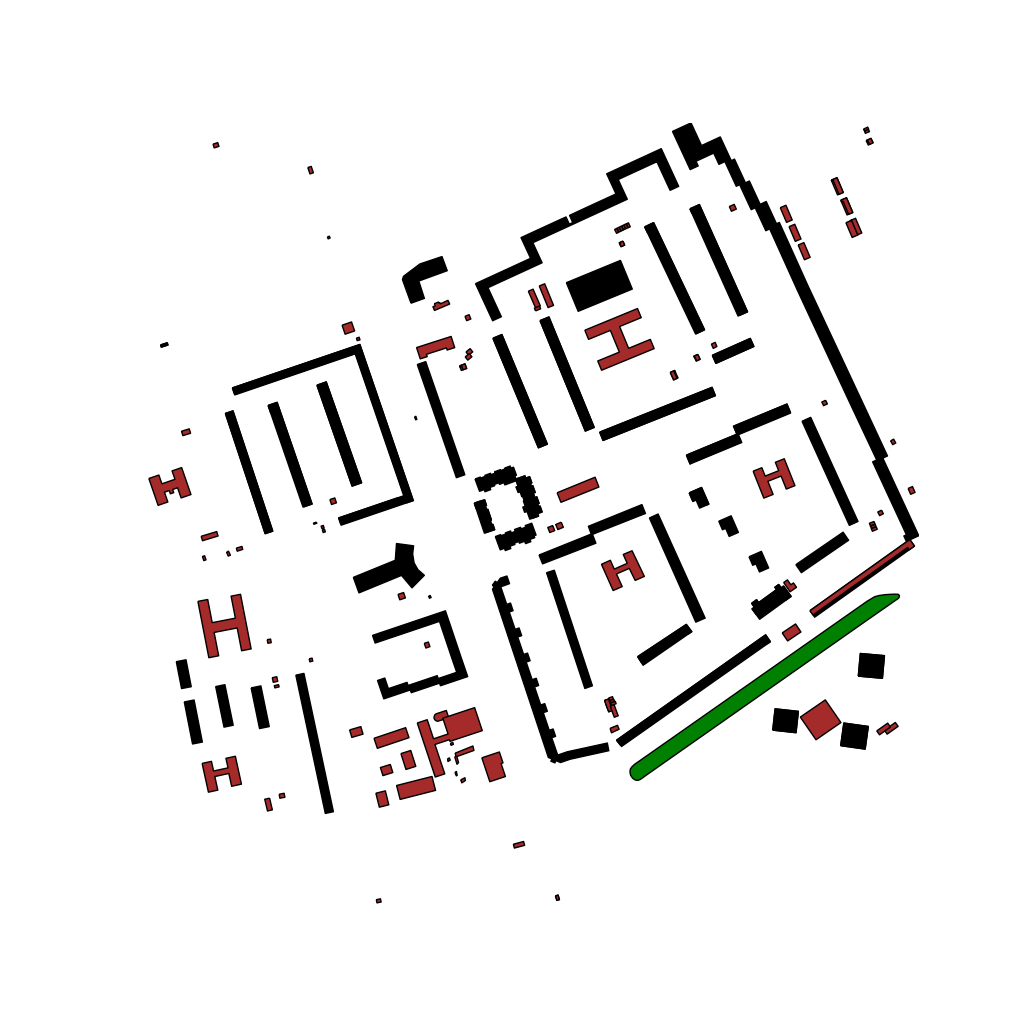
Tags: overhead vector_map, business, recreation, residential, special, modern, soviet, high_rise, individual_rise, low_rise, density_2, Building, Facility, Park, 1.0 km²